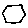
Label: hexagon